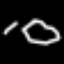
Label: octagon